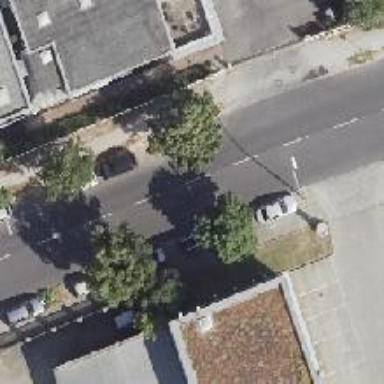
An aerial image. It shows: Deciduous broadleaved tree. There is parking obstacle nearby.